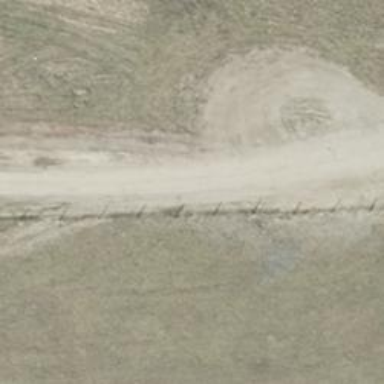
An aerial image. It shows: Dirt track road with grade3 tracktype.